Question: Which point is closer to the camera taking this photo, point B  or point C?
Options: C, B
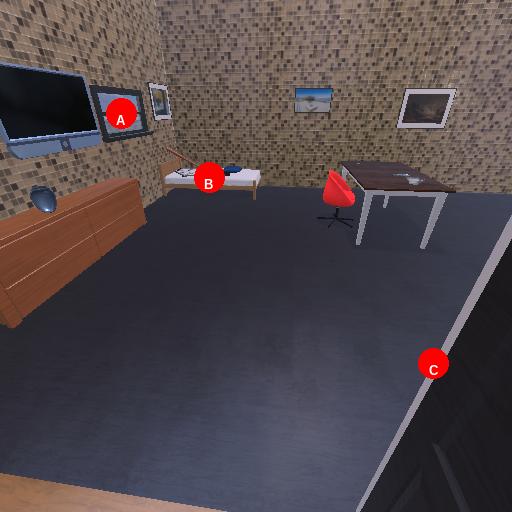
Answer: C